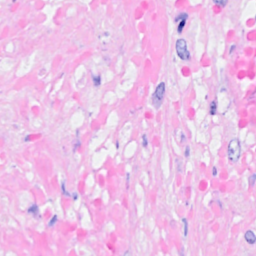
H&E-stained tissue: Breast